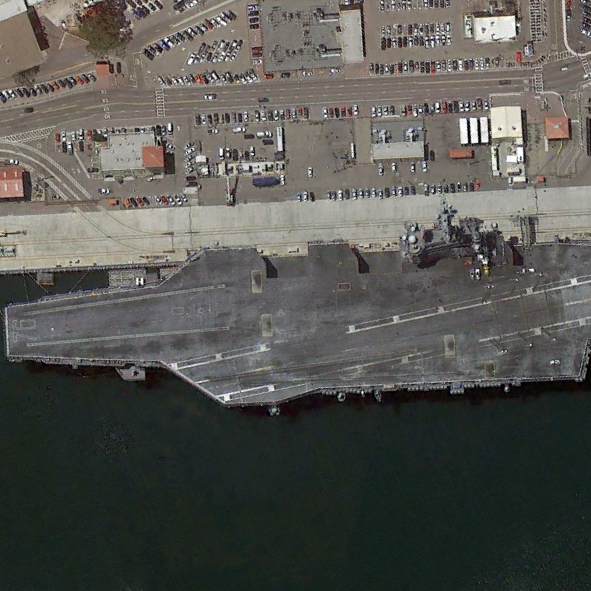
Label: Nimitz-class_aircraft_carrier